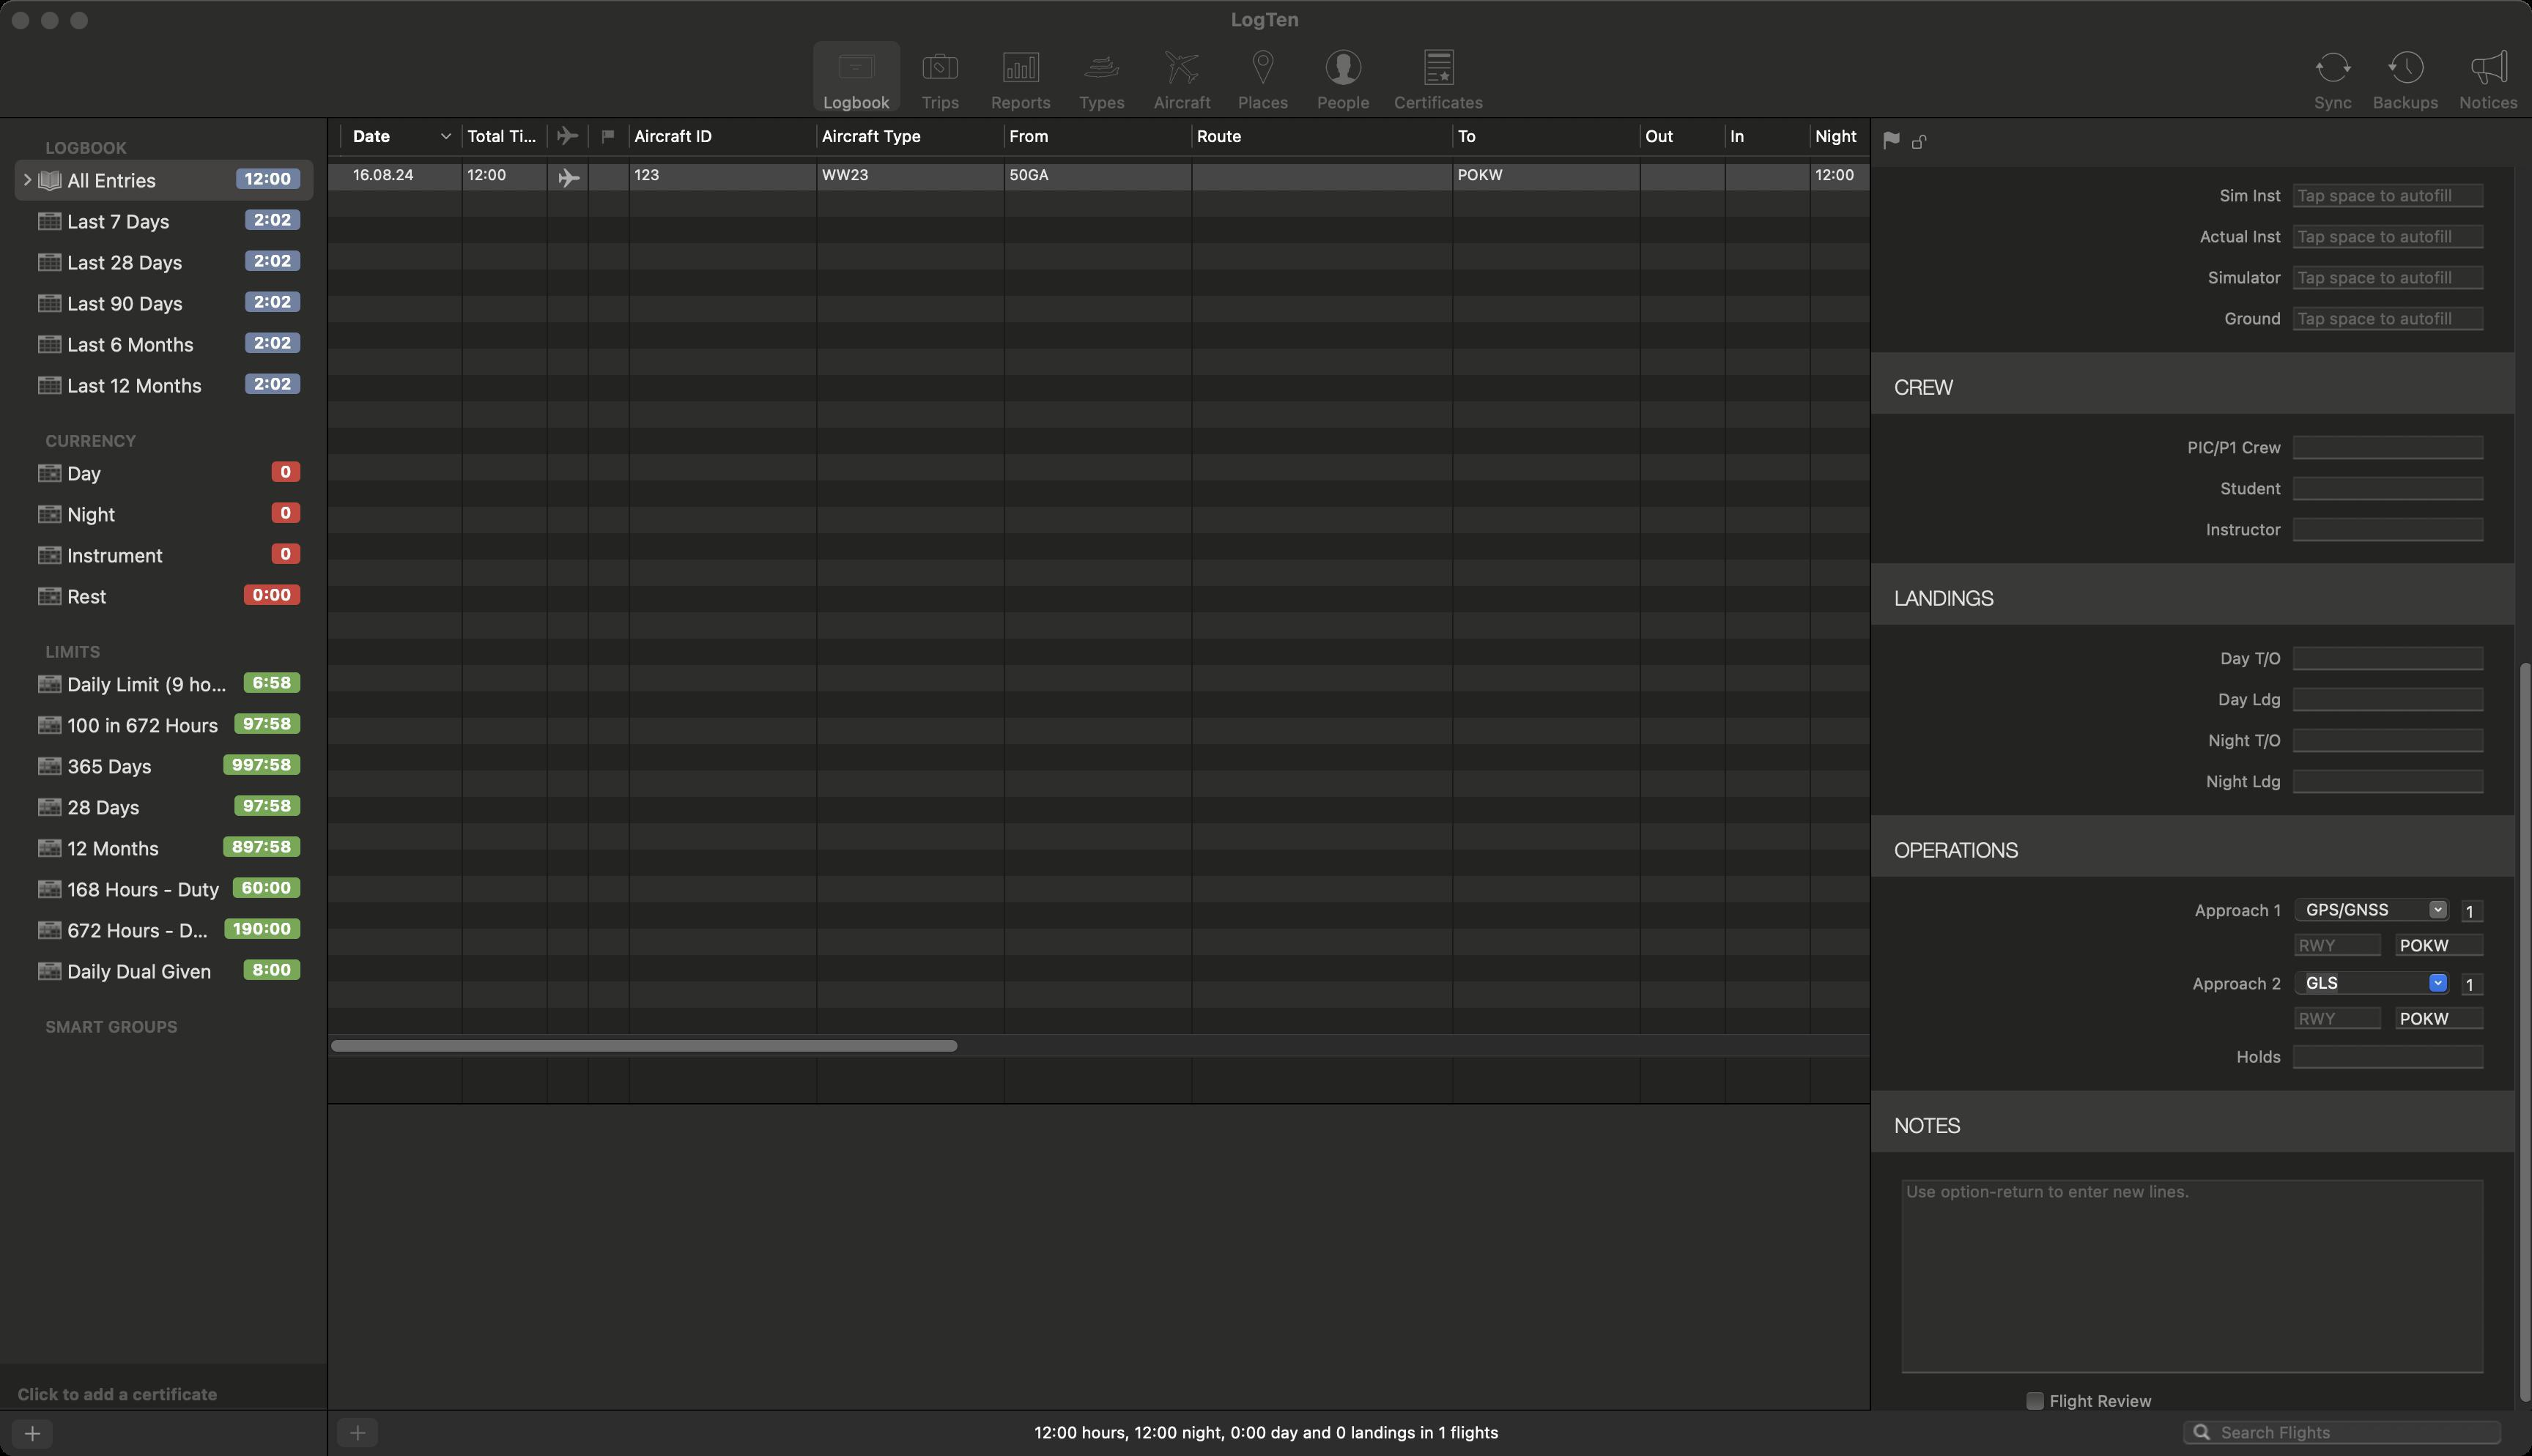
Accessibility tree:
{"name": "LogTen", "role": "AXWindow", "description": null, "role_description": "standard window", "value": null, "position": "0.00;38.00", "size": "1728;994", "children": [{"name": null, "role": "AXSplitGroup", "description": null, "role_description": "split group", "value": null, "position": "0.00;80.00", "size": "1728;914", "children": [{"name": null, "role": "AXGroup", "description": null, "role_description": "group", "value": null, "position": "-7.00;928.00", "size": "234;4", "children": []}, {"name": null, "role": "AXScrollArea", "description": null, "role_description": "scroll area", "value": null, "position": "0.00;80.00", "size": "224;850", "children": [{"name": null, "role": "AXOutline", "description": null, "role_description": "outline", "value": null, "position": "0.00;80.00", "size": "224;850", "children": [{"name": null, "role": "AXRow", "description": null, "role_description": "outline row", "value": null, "position": "0.00;90.00", "size": "224;19", "children": [{"name": null, "role": "AXStaticText", "description": null, "role_description": "text", "value": "LOGBOOK", "position": "29.00;90.00", "size": "179;19", "children": []}]}, {"name": null, "role": "AXRow", "description": null, "role_description": "outline row", "value": null, "position": "0.00;109.00", "size": "224;28", "children": [{"name": null, "role": "AXGroup", "description": null, "role_description": "group", "value": null, "position": "10.00;109.00", "size": "204;28", "children": [{"name": null, "role": "AXDisclosureTriangle", "description": null, "role_description": "disclosure triangle", "value": 0, "position": "12.00;109.00", "size": "13;28", "children": []}, {"name": null, "role": "AXStaticText", "description": null, "role_description": "text", "value": "All Entries", "position": "25.00;109.00", "size": "183;28", "children": []}]}]}, {"name": null, "role": "AXRow", "description": null, "role_description": "outline row", "value": null, "position": "0.00;137.00", "size": "224;28", "children": [{"name": null, "role": "AXStaticText", "description": null, "role_description": "text", "value": "Last 7 Days", "position": "25.00;137.00", "size": "183;28", "children": []}]}, {"name": null, "role": "AXRow", "description": null, "role_description": "outline row", "value": null, "position": "0.00;165.00", "size": "224;28", "children": [{"name": null, "role": "AXStaticText", "description": null, "role_description": "text", "value": "Last 28 Days", "position": "25.00;165.00", "size": "183;28", "children": []}]}, {"name": null, "role": "AXRow", "description": null, "role_description": "outline row", "value": null, "position": "0.00;193.00", "size": "224;28", "children": [{"name": null, "role": "AXStaticText", "description": null, "role_description": "text", "value": "Last 90 Days", "position": "25.00;193.00", "size": "183;28", "children": []}]}, {"name": null, "role": "AXRow", "description": null, "role_description": "outline row", "value": null, "position": "0.00;221.00", "size": "224;28", "children": [{"name": null, "role": "AXStaticText", "description": null, "role_description": "text", "value": "Last 6 Months", "position": "25.00;221.00", "size": "183;28", "children": []}]}, {"name": null, "role": "AXRow", "description": null, "role_description": "outline row", "value": null, "position": "0.00;249.00", "size": "224;28", "children": [{"name": null, "role": "AXStaticText", "description": null, "role_description": "text", "value": "Last 12 Months", "position": "25.00;249.00", "size": "183;28", "children": []}]}, {"name": null, "role": "AXRow", "description": null, "role_description": "outline row", "value": null, "position": "0.00;290.00", "size": "224;19", "children": [{"name": null, "role": "AXStaticText", "description": null, "role_description": "text", "value": "CURRENCY", "position": "29.00;290.00", "size": "179;19", "children": []}]}, {"name": null, "role": "AXRow", "description": null, "role_description": "outline row", "value": null, "position": "0.00;309.00", "size": "224;28", "children": [{"name": null, "role": "AXStaticText", "description": null, "role_description": "text", "value": "Day", "position": "25.00;309.00", "size": "183;28", "children": []}]}, {"name": null, "role": "AXRow", "description": null, "role_description": "outline row", "value": null, "position": "0.00;337.00", "size": "224;28", "children": [{"name": null, "role": "AXStaticText", "description": null, "role_description": "text", "value": "Night", "position": "25.00;337.00", "size": "183;28", "children": []}]}, {"name": null, "role": "AXRow", "description": null, "role_description": "outline row", "value": null, "position": "0.00;365.00", "size": "224;28", "children": [{"name": null, "role": "AXStaticText", "description": null, "role_description": "text", "value": "Instrument", "position": "25.00;365.00", "size": "183;28", "children": []}]}, {"name": null, "role": "AXRow", "description": null, "role_description": "outline row", "value": null, "position": "0.00;393.00", "size": "224;28", "children": [{"name": null, "role": "AXStaticText", "description": null, "role_description": "text", "value": "Rest", "position": "25.00;393.00", "size": "183;28", "children": []}]}, {"name": null, "role": "AXRow", "description": null, "role_description": "outline row", "value": null, "position": "0.00;434.00", "size": "224;19", "children": [{"name": null, "role": "AXStaticText", "description": null, "role_description": "text", "value": "LIMITS", "position": "29.00;434.00", "size": "179;19", "children": []}]}, {"name": null, "role": "AXRow", "description": null, "role_description": "outline row", "value": null, "position": "0.00;453.00", "size": "224;28", "children": [{"name": null, "role": "AXStaticText", "description": null, "role_description": "text", "value": "Daily Limit (9 hours)", "position": "25.00;453.00", "size": "183;28", "children": []}]}, {"name": null, "role": "AXRow", "description": null, "role_description": "outline row", "value": null, "position": "0.00;481.00", "size": "224;28", "children": [{"name": null, "role": "AXStaticText", "description": null, "role_description": "text", "value": "100 in 672 Hours", "position": "25.00;481.00", "size": "183;28", "children": []}]}, {"name": null, "role": "AXRow", "description": null, "role_description": "outline row", "value": null, "position": "0.00;509.00", "size": "224;28", "children": [{"name": null, "role": "AXStaticText", "description": null, "role_description": "text", "value": "365 Days", "position": "25.00;509.00", "size": "183;28", "children": []}]}, {"name": null, "role": "AXRow", "description": null, "role_description": "outline row", "value": null, "position": "0.00;537.00", "size": "224;28", "children": [{"name": null, "role": "AXStaticText", "description": null, "role_description": "text", "value": "28 Days", "position": "25.00;537.00", "size": "183;28", "children": []}]}, {"name": null, "role": "AXRow", "description": null, "role_description": "outline row", "value": null, "position": "0.00;565.00", "size": "224;28", "children": [{"name": null, "role": "AXStaticText", "description": null, "role_description": "text", "value": "12 Months", "position": "25.00;565.00", "size": "183;28", "children": []}]}, {"name": null, "role": "AXRow", "description": null, "role_description": "outline row", "value": null, "position": "0.00;593.00", "size": "224;28", "children": [{"name": null, "role": "AXStaticText", "description": null, "role_description": "text", "value": "168 Hours - Duty", "position": "25.00;593.00", "size": "183;28", "children": []}]}, {"name": null, "role": "AXRow", "description": null, "role_description": "outline row", "value": null, "position": "0.00;621.00", "size": "224;28", "children": [{"name": null, "role": "AXStaticText", "description": null, "role_description": "text", "value": "672 Hours - Duty", "position": "25.00;621.00", "size": "183;28", "children": []}]}, {"name": null, "role": "AXRow", "description": null, "role_description": "outline row", "value": null, "position": "0.00;649.00", "size": "224;28", "children": [{"name": null, "role": "AXStaticText", "description": null, "role_description": "text", "value": "Daily Dual Given", "position": "25.00;649.00", "size": "183;28", "children": []}]}, {"name": null, "role": "AXRow", "description": null, "role_description": "outline row", "value": null, "position": "0.00;690.00", "size": "224;19", "children": [{"name": null, "role": "AXStaticText", "description": null, "role_description": "text", "value": "SMART GROUPS", "position": "29.00;690.00", "size": "179;19", "children": []}]}, {"name": null, "role": "AXColumn", "description": null, "role_description": "column", "value": null, "position": "10.00;80.00", "size": "204;850", "children": []}]}]}, {"name": null, "role": "AXScrollArea", "description": null, "role_description": "scroll area", "value": null, "position": "-2.00;931.00", "size": "227;30", "children": [{"name": null, "role": "AXOutline", "description": null, "role_description": "outline", "value": null, "position": "-2.00;931.00", "size": "227;30", "children": [{"name": null, "role": "AXColumn", "description": null, "role_description": "column", "value": null, "position": "8.00;931.00", "size": "207;30", "children": []}]}]}, {"name": null, "role": "AXGroup", "description": null, "role_description": "group", "value": null, "position": "-3.00;928.00", "size": "227;66", "children": [{"name": null, "role": "AXStaticText", "description": null, "role_description": "text", "value": "", "position": "10.00;933.00", "size": "182;14", "children": []}, {"name": "", "role": "AXButton", "description": "follow link", "role_description": "button", "value": null, "position": "1.00;931.00", "size": "216;29", "children": []}, {"name": null, "role": "AXStaticText", "description": null, "role_description": "text", "value": "", "position": "10.00;945.00", "size": "182;14", "children": []}, {"name": "", "role": "AXMenuButton", "description": "add", "role_description": "menu button", "value": null, "position": "6.00;967.00", "size": "32;25", "children": []}]}, {"name": null, "role": "AXSplitter", "description": null, "role_description": "splitter", "value": 223.0, "position": "223.00;80.00", "size": "1;914", "children": []}, {"name": null, "role": "AXSplitGroup", "description": null, "role_description": "split group", "value": null, "position": "224.00;80.00", "size": "1503;883", "children": [{"name": null, "role": "AXSplitGroup", "description": null, "role_description": "split group", "value": null, "position": "224.00;80.00", "size": "1052;883", "children": [{"name": null, "role": "AXScrollArea", "description": null, "role_description": "scroll area", "value": null, "position": "223.00;722.00", "size": "1054;31", "children": [{"name": null, "role": "AXTable", "description": null, "role_description": "table", "value": null, "position": "223.00;722.00", "size": "2575;33", "children": [{"name": null, "role": "AXRow", "description": null, "role_description": "table row", "value": null, "position": "223.00;727.00", "size": "2575;18", "children": [{"name": null, "role": "AXTextField", "description": null, "role_description": "text field", "value": "", "position": "239.00;728.00", "size": "75;16", "children": []}, {"name": null, "role": "AXTextField", "description": null, "role_description": "text field", "value": "", "position": "317.00;728.00", "size": "55;16", "children": []}, {"name": null, "role": "AXTextField", "description": null, "role_description": "text field", "value": "", "position": "375.00;728.00", "size": "25;16", "children": []}, {"name": null, "role": "AXTextField", "description": null, "role_description": "text field", "value": "", "position": "403.00;728.00", "size": "25;16", "children": []}, {"name": null, "role": "AXTextField", "description": null, "role_description": "text field", "value": "", "position": "431.00;728.00", "size": "125;16", "children": []}, {"name": null, "role": "AXTextField", "description": null, "role_description": "text field", "value": "", "position": "559.00;728.00", "size": "125;16", "children": []}, {"name": null, "role": "AXTextField", "description": null, "role_description": "text field", "value": "", "position": "687.00;728.00", "size": "125;16", "children": []}, {"name": null, "role": "AXTextField", "description": null, "role_description": "text field", "value": "", "position": "815.00;728.00", "size": "175;16", "children": []}, {"name": null, "role": "AXTextField", "description": null, "role_description": "text field", "value": "", "position": "993.00;728.00", "size": "125;16", "children": []}, {"name": null, "role": "AXTextField", "description": null, "role_description": "text field", "value": "", "position": "1121.00;728.00", "size": "55;16", "children": []}, {"name": null, "role": "AXTextField", "description": null, "role_description": "text field", "value": "", "position": "1179.00;728.00", "size": "55;16", "children": []}, {"name": null, "role": "AXTextField", "description": null, "role_description": "text field", "value": "", "position": "1237.00;728.00", "size": "55;16", "children": []}, {"name": null, "role": "AXTextField", "description": null, "role_description": "text field", "value": "", "position": "1295.00;728.00", "size": "55;16", "children": []}, {"name": null, "role": "AXTextField", "description": null, "role_description": "text field", "value": "", "position": "1353.00;728.00", "size": "55;16", "children": []}, {"name": null, "role": "AXTextField", "description": null, "role_description": "text field", "value": "12:00", "position": "1411.00;728.00", "size": "55;16", "children": []}, {"name": null, "role": "AXTextField", "description": null, "role_description": "text field", "value": "", "position": "1469.00;728.00", "size": "55;16", "children": []}, {"name": null, "role": "AXTextField", "description": null, "role_description": "text field", "value": "", "position": "1527.00;728.00", "size": "55;16", "children": []}, {"name": null, "role": "AXTextField", "description": null, "role_description": "text field", "value": "", "position": "1585.00;728.00", "size": "55;16", "children": []}, {"name": null, "role": "AXTextField", "description": null, "role_description": "text field", "value": "", "position": "1643.00;728.00", "size": "55;16", "children": []}, {"name": null, "role": "AXTextField", "description": null, "role_description": "text field", "value": "", "position": "1701.00;728.00", "size": "55;16", "children": []}, {"name": null, "role": "AXTextField", "description": null, "role_description": "text field", "value": "", "position": "1759.00;728.00", "size": "55;16", "children": []}, {"name": null, "role": "AXTextField", "description": null, "role_description": "text field", "value": "", "position": "1817.00;728.00", "size": "55;16", "children": []}, {"name": null, "role": "AXTextField", "description": null, "role_description": "text field", "value": "", "position": "1875.00;728.00", "size": "55;16", "children": []}, {"name": null, "role": "AXTextField", "description": null, "role_description": "text field", "value": "", "position": "1933.00;728.00", "size": "55;16", "children": []}, {"name": null, "role": "AXTextField", "description": null, "role_description": "text field", "value": "", "position": "1991.00;728.00", "size": "55;16", "children": []}, {"name": null, "role": "AXTextField", "description": null, "role_description": "text field", "value": "1", "position": "2049.00;728.00", "size": "55;16", "children": []}, {"name": null, "role": "AXTextField", "description": null, "role_description": "text field", "value": "", "position": "2107.00;728.00", "size": "55;16", "children": []}, {"name": null, "role": "AXTextField", "description": null, "role_description": "text field", "value": "", "position": "2165.00;728.00", "size": "125;16", "children": []}, {"name": null, "role": "AXTextField", "description": null, "role_description": "text field", "value": "", "position": "2293.00;728.00", "size": "125;16", "children": []}, {"name": null, "role": "AXTextField", "description": null, "role_description": "text field", "value": "", "position": "2421.00;728.00", "size": "125;16", "children": []}, {"name": null, "role": "AXTextField", "description": null, "role_description": "text field", "value": "", "position": "2549.00;728.00", "size": "175;16", "children": []}, {"name": null, "role": "AXTextField", "description": null, "role_description": "text field", "value": "", "position": "2727.00;728.00", "size": "55;16", "children": []}]}, {"name": null, "role": "AXColumn", "description": null, "role_description": "column", "value": null, "position": "233.00;722.00", "size": "83;33", "children": []}, {"name": null, "role": "AXColumn", "description": null, "role_description": "column", "value": null, "position": "316.00;722.00", "size": "58;33", "children": []}, {"name": null, "role": "AXColumn", "description": null, "role_description": "column", "value": null, "position": "374.00;722.00", "size": "28;33", "children": []}, {"name": null, "role": "AXColumn", "description": null, "role_description": "column", "value": null, "position": "402.00;722.00", "size": "28;33", "children": []}, {"name": null, "role": "AXColumn", "description": null, "role_description": "column", "value": null, "position": "430.00;722.00", "size": "128;33", "children": []}, {"name": null, "role": "AXColumn", "description": null, "role_description": "column", "value": null, "position": "558.00;722.00", "size": "128;33", "children": []}, {"name": null, "role": "AXColumn", "description": null, "role_description": "column", "value": null, "position": "686.00;722.00", "size": "128;33", "children": []}, {"name": null, "role": "AXColumn", "description": null, "role_description": "column", "value": null, "position": "814.00;722.00", "size": "178;33", "children": []}, {"name": null, "role": "AXColumn", "description": null, "role_description": "column", "value": null, "position": "992.00;722.00", "size": "128;33", "children": []}, {"name": null, "role": "AXColumn", "description": null, "role_description": "column", "value": null, "position": "1120.00;722.00", "size": "58;33", "children": []}, {"name": null, "role": "AXColumn", "description": null, "role_description": "column", "value": null, "position": "1178.00;722.00", "size": "58;33", "children": []}, {"name": null, "role": "AXColumn", "description": null, "role_description": "column", "value": null, "position": "1236.00;722.00", "size": "58;33", "children": []}, {"name": null, "role": "AXColumn", "description": null, "role_description": "column", "value": null, "position": "1294.00;722.00", "size": "58;33", "children": []}, {"name": null, "role": "AXColumn", "description": null, "role_description": "column", "value": null, "position": "1352.00;722.00", "size": "58;33", "children": []}, {"name": null, "role": "AXColumn", "description": null, "role_description": "column", "value": null, "position": "1410.00;722.00", "size": "58;33", "children": []}, {"name": null, "role": "AXColumn", "description": null, "role_description": "column", "value": null, "position": "1468.00;722.00", "size": "58;33", "children": []}, {"name": null, "role": "AXColumn", "description": null, "role_description": "column", "value": null, "position": "1526.00;722.00", "size": "58;33", "children": []}, {"name": null, "role": "AXColumn", "description": null, "role_description": "column", "value": null, "position": "1584.00;722.00", "size": "58;33", "children": []}, {"name": null, "role": "AXColumn", "description": null, "role_description": "column", "value": null, "position": "1642.00;722.00", "size": "58;33", "children": []}, {"name": null, "role": "AXColumn", "description": null, "role_description": "column", "value": null, "position": "1700.00;722.00", "size": "58;33", "children": []}, {"name": null, "role": "AXColumn", "description": null, "role_description": "column", "value": null, "position": "1758.00;722.00", "size": "58;33", "children": []}, {"name": null, "role": "AXColumn", "description": null, "role_description": "column", "value": null, "position": "1816.00;722.00", "size": "58;33", "children": []}, {"name": null, "role": "AXColumn", "description": null, "role_description": "column", "value": null, "position": "1874.00;722.00", "size": "58;33", "children": []}, {"name": null, "role": "AXColumn", "description": null, "role_description": "column", "value": null, "position": "1932.00;722.00", "size": "58;33", "children": []}, {"name": null, "role": "AXColumn", "description": null, "role_description": "column", "value": null, "position": "1990.00;722.00", "size": "58;33", "children": []}, {"name": null, "role": "AXColumn", "description": null, "role_description": "column", "value": null, "position": "2048.00;722.00", "size": "58;33", "children": []}, {"name": null, "role": "AXColumn", "description": null, "role_description": "column", "value": null, "position": "2106.00;722.00", "size": "58;33", "children": []}, {"name": null, "role": "AXColumn", "description": null, "role_description": "column", "value": null, "position": "2164.00;722.00", "size": "128;33", "children": []}, {"name": null, "role": "AXColumn", "description": null, "role_description": "column", "value": null, "position": "2292.00;722.00", "size": "128;33", "children": []}, {"name": null, "role": "AXColumn", "description": null, "role_description": "column", "value": null, "position": "2420.00;722.00", "size": "128;33", "children": []}, {"name": null, "role": "AXColumn", "description": null, "role_description": "column", "value": null, "position": "2548.00;722.00", "size": "178;33", "children": []}, {"name": null, "role": "AXColumn", "description": null, "role_description": "column", "value": null, "position": "2726.00;722.00", "size": "62;33", "children": []}]}]}, {"name": null, "role": "AXScrollArea", "description": null, "role_description": "scroll area", "value": null, "position": "223.00;79.00", "size": "1054;642", "children": [{"name": null, "role": "AXTable", "description": null, "role_description": "table", "value": null, "position": "223.00;107.00", "size": "2575;599", "children": [{"name": null, "role": "AXRow", "description": null, "role_description": "table row", "value": null, "position": "223.00;112.00", "size": "2575;18", "children": [{"name": null, "role": "AXTextField", "description": null, "role_description": "text field", "value": "16.08.24", "position": "239.00;113.00", "size": "75;16", "children": []}, {"name": null, "role": "AXTextField", "description": null, "role_description": "text field", "value": "12:00", "position": "317.00;113.00", "size": "55;16", "children": []}, {"name": null, "role": "AXImage", "description": "airplane mode", "role_description": "image", "value": null, "position": "375.00;113.00", "size": "25;16", "children": []}, {"name": null, "role": "AXImage", "description": "", "role_description": "image", "value": null, "position": "403.00;113.00", "size": "25;16", "children": []}, {"name": null, "role": "AXTextField", "description": null, "role_description": "text field", "value": "123", "position": "431.00;113.00", "size": "125;16", "children": []}, {"name": null, "role": "AXTextField", "description": null, "role_description": "text field", "value": "WW23", "position": "559.00;113.00", "size": "125;16", "children": []}, {"name": null, "role": "AXTextField", "description": null, "role_description": "text field", "value": "50GA", "position": "687.00;113.00", "size": "125;16", "children": []}, {"name": null, "role": "AXStaticText", "description": null, "role_description": "text", "value": null, "position": "815.00;113.00", "size": "175;16", "children": []}, {"name": null, "role": "AXTextField", "description": null, "role_description": "text field", "value": "POKW", "position": "993.00;113.00", "size": "125;16", "children": []}, {"name": null, "role": "AXTextField", "description": null, "role_description": "text field", "value": "", "position": "1121.00;113.00", "size": "55;16", "children": []}, {"name": null, "role": "AXTextField", "description": null, "role_description": "text field", "value": "", "position": "1179.00;113.00", "size": "55;16", "children": []}, {"name": null, "role": "AXTextField", "description": null, "role_description": "text field", "value": "12:00", "position": "1237.00;113.00", "size": "55;16", "children": []}, {"name": null, "role": "AXTextField", "description": null, "role_description": "text field", "value": "12:00", "position": "1295.00;113.00", "size": "55;16", "children": []}, {"name": null, "role": "AXTextField", "description": null, "role_description": "text field", "value": "12:00", "position": "1353.00;113.00", "size": "55;16", "children": []}, {"name": null, "role": "AXTextField", "description": null, "role_description": "text field", "value": "12:00", "position": "1411.00;113.00", "size": "55;16", "children": []}, {"name": null, "role": "AXTextField", "description": null, "role_description": "text field", "value": "", "position": "1469.00;113.00", "size": "55;16", "children": []}, {"name": null, "role": "AXTextField", "description": null, "role_description": "text field", "value": "", "position": "1527.00;113.00", "size": "55;16", "children": []}, {"name": null, "role": "AXTextField", "description": null, "role_description": "text field", "value": "12:00", "position": "1585.00;113.00", "size": "55;16", "children": []}, {"name": null, "role": "AXTextField", "description": null, "role_description": "text field", "value": "", "position": "1643.00;113.00", "size": "55;16", "children": []}, {"name": null, "role": "AXTextField", "description": null, "role_description": "text field", "value": "", "position": "1701.00;113.00", "size": "55;16", "children": []}, {"name": null, "role": "AXTextField", "description": null, "role_description": "text field", "value": "", "position": "1759.00;113.00", "size": "55;16", "children": []}, {"name": null, "role": "AXTextField", "description": null, "role_description": "text field", "value": "", "position": "1817.00;113.00", "size": "55;16", "children": []}, {"name": null, "role": "AXTextField", "description": null, "role_description": "text field", "value": "", "position": "1875.00;113.00", "size": "55;16", "children": []}, {"name": null, "role": "AXTextField", "description": null, "role_description": "text field", "value": "", "position": "1933.00;113.00", "size": "55;16", "children": []}, {"name": null, "role": "AXTextField", "description": null, "role_description": "text field", "value": "", "position": "1991.00;113.00", "size": "55;16", "children": []}, {"name": null, "role": "AXTextField", "description": null, "role_description": "text field", "value": "1;GPS/GNSS;POKW", "position": "2049.00;113.00", "size": "55;16", "children": []}, {"name": null, "role": "AXTextField", "description": null, "role_description": "text field", "value": "1;GLS;POKW", "position": "2107.00;113.00", "size": "55;16", "children": []}, {"name": null, "role": "AXTextField", "description": null, "role_description": "text field", "value": "", "position": "2165.00;113.00", "size": "125;16", "children": []}, {"name": null, "role": "AXTextField", "description": null, "role_description": "text field", "value": "", "position": "2293.00;113.00", "size": "125;16", "children": []}, {"name": null, "role": "AXTextField", "description": null, "role_description": "text field", "value": "", "position": "2421.00;113.00", "size": "125;16", "children": []}, {"name": null, "role": "AXTextField", "description": null, "role_description": "text field", "value": "", "position": "2549.00;113.00", "size": "175;16", "children": []}, {"name": "", "role": "AXCheckBox", "description": null, "role_description": "checkbox", "value": 0, "position": "2727.00;113.00", "size": "55;16", "children": []}]}, {"name": null, "role": "AXColumn", "description": null, "role_description": "column", "value": null, "position": "233.00;107.00", "size": "83;599", "children": []}, {"name": null, "role": "AXColumn", "description": null, "role_description": "column", "value": null, "position": "316.00;107.00", "size": "58;599", "children": []}, {"name": null, "role": "AXColumn", "description": null, "role_description": "column", "value": null, "position": "374.00;107.00", "size": "28;599", "children": []}, {"name": null, "role": "AXColumn", "description": null, "role_description": "column", "value": null, "position": "402.00;107.00", "size": "28;599", "children": []}, {"name": null, "role": "AXColumn", "description": null, "role_description": "column", "value": null, "position": "430.00;107.00", "size": "128;599", "children": []}, {"name": null, "role": "AXColumn", "description": null, "role_description": "column", "value": null, "position": "558.00;107.00", "size": "128;599", "children": []}, {"name": null, "role": "AXColumn", "description": null, "role_description": "column", "value": null, "position": "686.00;107.00", "size": "128;599", "children": []}, {"name": null, "role": "AXColumn", "description": null, "role_description": "column", "value": null, "position": "814.00;107.00", "size": "178;599", "children": []}, {"name": null, "role": "AXColumn", "description": null, "role_description": "column", "value": null, "position": "992.00;107.00", "size": "128;599", "children": []}, {"name": null, "role": "AXColumn", "description": null, "role_description": "column", "value": null, "position": "1120.00;107.00", "size": "58;599", "children": []}, {"name": null, "role": "AXColumn", "description": null, "role_description": "column", "value": null, "position": "1178.00;107.00", "size": "58;599", "children": []}, {"name": null, "role": "AXColumn", "description": null, "role_description": "column", "value": null, "position": "1236.00;107.00", "size": "58;599", "children": []}, {"name": null, "role": "AXColumn", "description": null, "role_description": "column", "value": null, "position": "1294.00;107.00", "size": "58;599", "children": []}, {"name": null, "role": "AXColumn", "description": null, "role_description": "column", "value": null, "position": "1352.00;107.00", "size": "58;599", "children": []}, {"name": null, "role": "AXColumn", "description": null, "role_description": "column", "value": null, "position": "1410.00;107.00", "size": "58;599", "children": []}, {"name": null, "role": "AXColumn", "description": null, "role_description": "column", "value": null, "position": "1468.00;107.00", "size": "58;599", "children": []}, {"name": null, "role": "AXColumn", "description": null, "role_description": "column", "value": null, "position": "1526.00;107.00", "size": "58;599", "children": []}, {"name": null, "role": "AXColumn", "description": null, "role_description": "column", "value": null, "position": "1584.00;107.00", "size": "58;599", "children": []}, {"name": null, "role": "AXColumn", "description": null, "role_description": "column", "value": null, "position": "1642.00;107.00", "size": "58;599", "children": []}, {"name": null, "role": "AXColumn", "description": null, "role_description": "column", "value": null, "position": "1700.00;107.00", "size": "58;599", "children": []}, {"name": null, "role": "AXColumn", "description": null, "role_description": "column", "value": null, "position": "1758.00;107.00", "size": "58;599", "children": []}, {"name": null, "role": "AXColumn", "description": null, "role_description": "column", "value": null, "position": "1816.00;107.00", "size": "58;599", "children": []}, {"name": null, "role": "AXColumn", "description": null, "role_description": "column", "value": null, "position": "1874.00;107.00", "size": "58;599", "children": []}, {"name": null, "role": "AXColumn", "description": null, "role_description": "column", "value": null, "position": "1932.00;107.00", "size": "58;599", "children": []}, {"name": null, "role": "AXColumn", "description": null, "role_description": "column", "value": null, "position": "1990.00;107.00", "size": "58;599", "children": []}, {"name": null, "role": "AXColumn", "description": null, "role_description": "column", "value": null, "position": "2048.00;107.00", "size": "58;599", "children": []}, {"name": null, "role": "AXColumn", "description": null, "role_description": "column", "value": null, "position": "2106.00;107.00", "size": "58;599", "children": []}, {"name": null, "role": "AXColumn", "description": null, "role_description": "column", "value": null, "position": "2164.00;107.00", "size": "128;599", "children": []}, {"name": null, "role": "AXColumn", "description": null, "role_description": "column", "value": null, "position": "2292.00;107.00", "size": "128;599", "children": []}, {"name": null, "role": "AXColumn", "description": null, "role_description": "column", "value": null, "position": "2420.00;107.00", "size": "128;599", "children": []}, {"name": null, "role": "AXColumn", "description": null, "role_description": "column", "value": null, "position": "2548.00;107.00", "size": "178;599", "children": []}, {"name": null, "role": "AXColumn", "description": null, "role_description": "column", "value": null, "position": "2726.00;107.00", "size": "62;599", "children": []}, {"name": null, "role": "AXGroup", "description": null, "role_description": "group", "value": null, "position": "223.00;79.00", "size": "2575;28", "children": [{"name": "Date", "role": "AXButton", "description": null, "role_description": "sort button", "value": null, "position": "233.00;79.00", "size": "83;28", "children": []}, {"name": "Total_Time", "role": "AXButton", "description": null, "role_description": "sort button", "value": null, "position": "316.00;79.00", "size": "58;28", "children": []}, {"name": "", "role": "AXButton", "description": null, "role_description": "sort button", "value": null, "position": "374.00;79.00", "size": "28;28", "children": []}, {"name": "", "role": "AXButton", "description": null, "role_description": "sort button", "value": null, "position": "402.00;79.00", "size": "28;28", "children": []}, {"name": "Aircraft_ID", "role": "AXButton", "description": null, "role_description": "sort button", "value": null, "position": "430.00;79.00", "size": "128;28", "children": []}, {"name": "Aircraft_Type", "role": "AXButton", "description": null, "role_description": "sort button", "value": null, "position": "558.00;79.00", "size": "128;28", "children": []}, {"name": "From", "role": "AXButton", "description": null, "role_description": "sort button", "value": null, "position": "686.00;79.00", "size": "128;28", "children": []}, {"name": "Route", "role": "AXButton", "description": null, "role_description": "sort button", "value": null, "position": "814.00;79.00", "size": "178;28", "children": []}, {"name": "To", "role": "AXButton", "description": null, "role_description": "sort button", "value": null, "position": "992.00;79.00", "size": "128;28", "children": []}, {"name": "Out", "role": "AXButton", "description": null, "role_description": "sort button", "value": null, "position": "1120.00;79.00", "size": "58;28", "children": []}, {"name": "In", "role": "AXButton", "description": null, "role_description": "sort button", "value": null, "position": "1178.00;79.00", "size": "58;28", "children": []}, {"name": "Night", "role": "AXButton", "description": null, "role_description": "sort button", "value": null, "position": "1236.00;79.00", "size": "58;28", "children": []}, {"name": "PIC", "role": "AXButton", "description": null, "role_description": "sort button", "value": null, "position": "1294.00;79.00", "size": "58;28", "children": []}, {"name": "Dual_Rcvd", "role": "AXButton", "description": null, "role_description": "sort button", "value": null, "position": "1352.00;79.00", "size": "58;28", "children": []}, {"name": "XC", "role": "AXButton", "description": null, "role_description": "sort button", "value": null, "position": "1410.00;79.00", "size": "58;28", "children": []}, {"name": "Actual_Inst", "role": "AXButton", "description": null, "role_description": "sort button", "value": null, "position": "1468.00;79.00", "size": "58;28", "children": []}, {"name": "Sim_Inst", "role": "AXButton", "description": null, "role_description": "sort button", "value": null, "position": "1526.00;79.00", "size": "58;28", "children": []}, {"name": "Solo", "role": "AXButton", "description": null, "role_description": "sort button", "value": null, "position": "1584.00;79.00", "size": "58;28", "children": []}, {"name": "Simulator", "role": "AXButton", "description": null, "role_description": "sort button", "value": null, "position": "1642.00;79.00", "size": "58;28", "children": []}, {"name": "Ground", "role": "AXButton", "description": null, "role_description": "sort button", "value": null, "position": "1700.00;79.00", "size": "58;28", "children": []}, {"name": "Day_Ldg", "role": "AXButton", "description": null, "role_description": "sort button", "value": null, "position": "1758.00;79.00", "size": "58;28", "children": []}, {"name": "Day_T/O", "role": "AXButton", "description": null, "role_description": "sort button", "value": null, "position": "1816.00;79.00", "size": "58;28", "children": []}, {"name": "Night_Ldg", "role": "AXButton", "description": null, "role_description": "sort button", "value": null, "position": "1874.00;79.00", "size": "58;28", "children": []}, {"name": "Night_T/O", "role": "AXButton", "description": null, "role_description": "sort button", "value": null, "position": "1932.00;79.00", "size": "58;28", "children": []}, {"name": "Holds", "role": "AXButton", "description": null, "role_description": "sort button", "value": null, "position": "1990.00;79.00", "size": "58;28", "children": []}, {"name": "Approach_1", "role": "AXButton", "description": null, "role_description": "sort button", "value": null, "position": "2048.00;79.00", "size": "58;28", "children": []}, {"name": "Approach_2", "role": "AXButton", "description": null, "role_description": "sort button", "value": null, "position": "2106.00;79.00", "size": "58;28", "children": []}, {"name": "PIC/P1_Crew", "role": "AXButton", "description": null, "role_description": "sort button", "value": null, "position": "2164.00;79.00", "size": "128;28", "children": []}, {"name": "Instructor", "role": "AXButton", "description": null, "role_description": "sort button", "value": null, "position": "2292.00;79.00", "size": "128;28", "children": []}, {"name": "Student", "role": "AXButton", "description": null, "role_description": "sort button", "value": null, "position": "2420.00;79.00", "size": "128;28", "children": []}, {"name": "Remarks", "role": "AXButton", "description": null, "role_description": "sort button", "value": null, "position": "2548.00;79.00", "size": "178;28", "children": []}, {"name": "Flight_Review", "role": "AXButton", "description": null, "role_description": "sort button", "value": null, "position": "2726.00;79.00", "size": "62;28", "children": []}]}]}, {"name": null, "role": "AXScrollBar", "description": null, "role_description": "scroll bar", "value": 0.0, "position": "223.00;706.00", "size": "1054;15", "children": [{"name": null, "role": "AXValueIndicator", "description": null, "role_description": "value indicator", "value": 0.0, "position": "225.00;706.00", "size": "430;15", "children": []}, {"name": null, "role": "AXButton", "description": null, "role_description": "increment arrow button", "value": null, "position": "223.00;706.00", "size": "0;0", "children": []}, {"name": null, "role": "AXButton", "description": null, "role_description": "decrement arrow button", "value": null, "position": "223.00;706.00", "size": "0;0", "children": []}, {"name": null, "role": "AXButton", "description": null, "role_description": "increment page button", "value": null, "position": "655.00;706.00", "size": "622;15", "children": []}, {"name": null, "role": "AXButton", "description": null, "role_description": "decrement page button", "value": null, "position": "223.00;706.00", "size": "2;15", "children": []}]}]}, {"name": null, "role": "AXSplitter", "description": null, "role_description": "splitter", "value": 673.0, "position": "224.00;753.00", "size": "1052;1", "children": []}]}, {"name": null, "role": "AXSplitter", "description": null, "role_description": "splitter", "value": 1052.0, "position": "1276.00;80.00", "size": "1;883", "children": []}, {"name": null, "role": "AXList", "description": null, "role_description": "list", "value": null, "position": "1277.00;114.00", "size": "454;849", "children": [{"name": null, "role": "AXRow", "description": null, "role_description": "row", "value": null, "position": "1277.00;-448.50", "size": "439;0", "children": [{"name": null, "role": "AXGroup", "description": null, "role_description": "group", "value": null, "position": "1277.00;-439.50", "size": "439;42", "children": [{"name": null, "role": "AXStaticText", "description": null, "role_description": "text", "value": "CAUTION", "position": "1291.00;-424.50", "size": "414;22", "children": []}]}]}, {"name": null, "role": "AXRow", "description": null, "role_description": "row", "value": null, "position": "1277.00;-448.50", "size": "439;0", "children": [{"name": null, "role": "AXTextArea", "description": null, "role_description": "text entry area", "value": "", "position": "1277.00;-448.50", "size": "238;0", "children": []}]}, {"name": null, "role": "AXRow", "description": null, "role_description": "row", "value": null, "position": "1277.00;-448.50", "size": "439;60", "children": [{"name": null, "role": "AXGroup", "description": null, "role_description": "group", "value": null, "position": "1277.00;-439.50", "size": "439;42", "children": [{"name": null, "role": "AXStaticText", "description": null, "role_description": "text", "value": "FLIGHT", "position": "1291.00;-424.50", "size": "414;22", "children": []}]}]}, {"name": null, "role": "AXRow", "description": null, "role_description": "row", "value": null, "position": "1277.00;-388.50", "size": "439;28", "children": [{"name": null, "role": "AXPopUpButton", "description": null, "role_description": "pop up button", "value": "Flight", "position": "1385.00;-385.50", "size": "311;22", "children": []}]}, {"name": null, "role": "AXRow", "description": null, "role_description": "row", "value": null, "position": "1277.00;-360.50", "size": "439;28", "children": [{"name": null, "role": "AXStaticText", "description": null, "role_description": "text", "value": "Date", "position": "1294.00;-353.50", "size": "265;14", "children": []}, {"name": null, "role": "AXTextField", "description": null, "role_description": "text field", "value": "16.08.24", "position": "1564.00;-356.50", "size": "132;19", "children": []}, {"name": "", "role": "AXButton", "description": null, "role_description": "button", "value": null, "position": "1676.00;-354.50", "size": "18;16", "children": []}, {"name": null, "role": "AXStaticText", "description": null, "role_description": "text", "value": "UTC", "position": "1628.00;-353.50", "size": "49;17", "children": []}]}, {"name": null, "role": "AXRow", "description": null, "role_description": "row", "value": null, "position": "1277.00;-332.50", "size": "439;28", "children": [{"name": null, "role": "AXStaticText", "description": null, "role_description": "text", "value": "Aircraft ID", "position": "1294.00;-325.50", "size": "265;14", "children": []}, {"name": null, "role": "AXTextField", "description": null, "role_description": "text field", "value": "123", "position": "1564.00;-328.50", "size": "132;19", "children": []}]}, {"name": null, "role": "AXRow", "description": null, "role_description": "row", "value": null, "position": "1277.00;-304.50", "size": "439;28", "children": [{"name": null, "role": "AXStaticText", "description": null, "role_description": "text", "value": "Aircraft Type", "position": "1294.00;-297.50", "size": "265;14", "children": []}, {"name": null, "role": "AXTextField", "description": null, "role_description": "text field", "value": "WW23", "position": "1564.00;-300.50", "size": "132;19", "children": []}]}, {"name": null, "role": "AXRow", "description": null, "role_description": "row", "value": null, "position": "1277.00;-276.50", "size": "439;28", "children": [{"name": null, "role": "AXStaticText", "description": null, "role_description": "text", "value": "From", "position": "1294.00;-269.50", "size": "265;14", "children": []}, {"name": null, "role": "AXTextField", "description": null, "role_description": "text field", "value": "50GA", "position": "1564.00;-272.50", "size": "132;19", "children": []}]}, {"name": null, "role": "AXRow", "description": null, "role_description": "row", "value": null, "position": "1277.00;-248.50", "size": "439;40", "children": [{"name": null, "role": "AXTextField", "description": null, "role_description": "text field", "value": null, "position": "1297.00;-245.50", "size": "407;33", "children": []}]}, {"name": null, "role": "AXRow", "description": null, "role_description": "row", "value": null, "position": "1277.00;-208.50", "size": "439;28", "children": [{"name": null, "role": "AXStaticText", "description": null, "role_description": "text", "value": "To", "position": "1294.00;-201.50", "size": "265;14", "children": []}, {"name": null, "role": "AXTextField", "description": null, "role_description": "text field", "value": "POKW", "position": "1564.00;-204.50", "size": "132;19", "children": []}]}, {"name": null, "role": "AXRow", "description": null, "role_description": "row", "value": null, "position": "1277.00;-180.50", "size": "439;36", "children": [{"name": null, "role": "AXStaticText", "description": null, "role_description": "text", "value": "Out", "position": "1294.00;-172.50", "size": "265;14", "children": []}, {"name": null, "role": "AXTextField", "description": null, "role_description": "text field", "value": "", "position": "1636.00;-175.50", "size": "60;19", "children": []}, {"name": null, "role": "AXStaticText", "description": null, "role_description": "text", "value": "UTC", "position": "1562.00;-155.50", "size": "66;11", "children": []}, {"name": null, "role": "AXStaticText", "description": null, "role_description": "text", "value": "EDT", "position": "1634.00;-155.50", "size": "66;11", "children": []}, {"name": null, "role": "AXTextField", "description": null, "role_description": "text field", "value": "", "position": "1564.00;-175.50", "size": "60;19", "children": []}]}, {"name": null, "role": "AXRow", "description": null, "role_description": "row", "value": null, "position": "1277.00;-144.50", "size": "439;36", "children": [{"name": null, "role": "AXStaticText", "description": null, "role_description": "text", "value": "In", "position": "1294.00;-136.50", "size": "265;14", "children": []}, {"name": null, "role": "AXTextField", "description": null, "role_description": "text field", "value": "", "position": "1636.00;-139.50", "size": "60;19", "children": []}, {"name": null, "role": "AXStaticText", "description": null, "role_description": "text", "value": "UTC", "position": "1562.00;-119.50", "size": "66;11", "children": []}, {"name": null, "role": "AXStaticText", "description": null, "role_description": "text", "value": "AKDT", "position": "1634.00;-119.50", "size": "66;11", "children": []}, {"name": null, "role": "AXTextField", "description": null, "role_description": "text field", "value": "", "position": "1564.00;-139.50", "size": "60;19", "children": []}]}, {"name": null, "role": "AXRow", "description": null, "role_description": "row", "value": null, "position": "1277.00;-108.50", "size": "439;60", "children": [{"name": null, "role": "AXGroup", "description": null, "role_description": "group", "value": null, "position": "1277.00;-99.50", "size": "439;42", "children": [{"name": null, "role": "AXStaticText", "description": null, "role_description": "text", "value": "TIME", "position": "1291.00;-84.50", "size": "414;22", "children": []}]}]}, {"name": null, "role": "AXRow", "description": null, "role_description": "row", "value": null, "position": "1277.00;-48.50", "size": "439;28", "children": [{"name": null, "role": "AXStaticText", "description": null, "role_description": "text", "value": "Total Time", "position": "1294.00;-41.50", "size": "265;14", "children": []}, {"name": null, "role": "AXTextField", "description": null, "role_description": "text field", "value": "12:00", "position": "1564.00;-44.50", "size": "132;19", "children": []}]}, {"name": null, "role": "AXRow", "description": null, "role_description": "row", "value": null, "position": "1277.00;-20.50", "size": "439;28", "children": [{"name": null, "role": "AXStaticText", "description": null, "role_description": "text", "value": "Night", "position": "1294.00;-13.50", "size": "265;14", "children": []}, {"name": null, "role": "AXTextField", "description": null, "role_description": "text field", "value": "12:00", "position": "1564.00;-16.50", "size": "132;19", "children": []}]}, {"name": null, "role": "AXRow", "description": null, "role_description": "row", "value": null, "position": "1277.00;7.50", "size": "439;28", "children": [{"name": null, "role": "AXStaticText", "description": null, "role_description": "text", "value": "PIC", "position": "1294.00;14.50", "size": "265;14", "children": []}, {"name": null, "role": "AXTextField", "description": null, "role_description": "text field", "value": "12:00", "position": "1564.00;11.50", "size": "132;19", "children": []}]}, {"name": null, "role": "AXRow", "description": null, "role_description": "row", "value": null, "position": "1277.00;35.50", "size": "439;28", "children": [{"name": null, "role": "AXStaticText", "description": null, "role_description": "text", "value": "Dual Rcvd", "position": "1294.00;42.50", "size": "265;14", "children": []}, {"name": null, "role": "AXTextField", "description": null, "role_description": "text field", "value": "12:00", "position": "1564.00;39.50", "size": "132;19", "children": []}]}, {"name": null, "role": "AXRow", "description": null, "role_description": "row", "value": null, "position": "1277.00;63.50", "size": "439;28", "children": [{"name": null, "role": "AXStaticText", "description": null, "role_description": "text", "value": "Solo", "position": "1294.00;70.50", "size": "265;14", "children": []}, {"name": null, "role": "AXTextField", "description": null, "role_description": "text field", "value": "12:00", "position": "1564.00;67.50", "size": "132;19", "children": []}]}, {"name": null, "role": "AXRow", "description": null, "role_description": "row", "value": null, "position": "1277.00;91.50", "size": "439;28", "children": [{"name": null, "role": "AXStaticText", "description": null, "role_description": "text", "value": "XC", "position": "1294.00;98.50", "size": "265;14", "children": []}, {"name": null, "role": "AXTextField", "description": null, "role_description": "text field", "value": "12:00", "position": "1564.00;95.50", "size": "132;19", "children": []}]}, {"name": null, "role": "AXRow", "description": null, "role_description": "row", "value": null, "position": "1277.00;119.50", "size": "439;28", "children": [{"name": null, "role": "AXStaticText", "description": null, "role_description": "text", "value": "Sim Inst", "position": "1294.00;126.50", "size": "265;14", "children": []}, {"name": null, "role": "AXTextField", "description": null, "role_description": "text field", "value": "", "position": "1564.00;123.50", "size": "132;19", "children": []}]}, {"name": null, "role": "AXRow", "description": null, "role_description": "row", "value": null, "position": "1277.00;147.50", "size": "439;28", "children": [{"name": null, "role": "AXStaticText", "description": null, "role_description": "text", "value": "Actual Inst", "position": "1294.00;154.50", "size": "265;14", "children": []}, {"name": null, "role": "AXTextField", "description": null, "role_description": "text field", "value": "", "position": "1564.00;151.50", "size": "132;19", "children": []}]}, {"name": null, "role": "AXRow", "description": null, "role_description": "row", "value": null, "position": "1277.00;175.50", "size": "439;28", "children": [{"name": null, "role": "AXStaticText", "description": null, "role_description": "text", "value": "Simulator", "position": "1294.00;182.50", "size": "265;14", "children": []}, {"name": null, "role": "AXTextField", "description": null, "role_description": "text field", "value": "", "position": "1564.00;179.50", "size": "132;19", "children": []}]}, {"name": null, "role": "AXRow", "description": null, "role_description": "row", "value": null, "position": "1277.00;203.50", "size": "439;28", "children": [{"name": null, "role": "AXStaticText", "description": null, "role_description": "text", "value": "Ground", "position": "1294.00;210.50", "size": "265;14", "children": []}, {"name": null, "role": "AXTextField", "description": null, "role_description": "text field", "value": "", "position": "1564.00;207.50", "size": "132;19", "children": []}]}, {"name": null, "role": "AXRow", "description": null, "role_description": "row", "value": null, "position": "1277.00;231.50", "size": "439;60", "children": [{"name": null, "role": "AXGroup", "description": null, "role_description": "group", "value": null, "position": "1277.00;240.50", "size": "439;42", "children": [{"name": null, "role": "AXStaticText", "description": null, "role_description": "text", "value": "CREW", "position": "1291.00;255.50", "size": "414;22", "children": []}]}]}, {"name": null, "role": "AXRow", "description": null, "role_description": "row", "value": null, "position": "1277.00;291.50", "size": "439;28", "children": [{"name": null, "role": "AXStaticText", "description": null, "role_description": "text", "value": "PIC/P1 Crew", "position": "1294.00;298.50", "size": "265;14", "children": []}, {"name": null, "role": "AXTextField", "description": null, "role_description": "text field", "value": "", "position": "1564.00;295.50", "size": "132;19", "children": []}]}, {"name": null, "role": "AXRow", "description": null, "role_description": "row", "value": null, "position": "1277.00;319.50", "size": "439;28", "children": [{"name": null, "role": "AXStaticText", "description": null, "role_description": "text", "value": "Student", "position": "1294.00;326.50", "size": "265;14", "children": []}, {"name": null, "role": "AXTextField", "description": null, "role_description": "text field", "value": "", "position": "1564.00;323.50", "size": "132;19", "children": []}]}, {"name": null, "role": "AXRow", "description": null, "role_description": "row", "value": null, "position": "1277.00;347.50", "size": "439;28", "children": [{"name": null, "role": "AXStaticText", "description": null, "role_description": "text", "value": "Instructor", "position": "1294.00;354.50", "size": "265;14", "children": []}, {"name": null, "role": "AXTextField", "description": null, "role_description": "text field", "value": "", "position": "1564.00;351.50", "size": "132;19", "children": []}]}, {"name": null, "role": "AXRow", "description": null, "role_description": "row", "value": null, "position": "1277.00;375.50", "size": "439;60", "children": [{"name": null, "role": "AXGroup", "description": null, "role_description": "group", "value": null, "position": "1277.00;384.50", "size": "439;42", "children": [{"name": null, "role": "AXStaticText", "description": null, "role_description": "text", "value": "LANDINGS", "position": "1291.00;399.50", "size": "414;22", "children": []}]}]}, {"name": null, "role": "AXRow", "description": null, "role_description": "row", "value": null, "position": "1277.00;435.50", "size": "439;28", "children": [{"name": null, "role": "AXStaticText", "description": null, "role_description": "text", "value": "Day T/O", "position": "1294.00;442.50", "size": "265;14", "children": []}, {"name": null, "role": "AXTextField", "description": null, "role_description": "text field", "value": "", "position": "1564.00;439.50", "size": "132;19", "children": []}]}, {"name": null, "role": "AXRow", "description": null, "role_description": "row", "value": null, "position": "1277.00;463.50", "size": "439;28", "children": [{"name": null, "role": "AXStaticText", "description": null, "role_description": "text", "value": "Day Ldg", "position": "1294.00;470.50", "size": "265;14", "children": []}, {"name": null, "role": "AXTextField", "description": null, "role_description": "text field", "value": "", "position": "1564.00;467.50", "size": "132;19", "children": []}]}, {"name": null, "role": "AXRow", "description": null, "role_description": "row", "value": null, "position": "1277.00;491.50", "size": "439;28", "children": [{"name": null, "role": "AXStaticText", "description": null, "role_description": "text", "value": "Night T/O", "position": "1294.00;498.50", "size": "265;14", "children": []}, {"name": null, "role": "AXTextField", "description": null, "role_description": "text field", "value": "", "position": "1564.00;495.50", "size": "132;19", "children": []}]}, {"name": null, "role": "AXRow", "description": null, "role_description": "row", "value": null, "position": "1277.00;519.50", "size": "439;28", "children": [{"name": null, "role": "AXStaticText", "description": null, "role_description": "text", "value": "Night Ldg", "position": "1294.00;526.50", "size": "265;14", "children": []}, {"name": null, "role": "AXTextField", "description": null, "role_description": "text field", "value": "", "position": "1564.00;523.50", "size": "132;19", "children": []}]}, {"name": null, "role": "AXRow", "description": null, "role_description": "row", "value": null, "position": "1277.00;547.50", "size": "439;60", "children": [{"name": null, "role": "AXGroup", "description": null, "role_description": "group", "value": null, "position": "1277.00;556.50", "size": "439;42", "children": [{"name": null, "role": "AXStaticText", "description": null, "role_description": "text", "value": "OPERATIONS", "position": "1291.00;571.50", "size": "414;22", "children": []}]}]}, {"name": null, "role": "AXRow", "description": null, "role_description": "row", "value": null, "position": "1277.00;607.50", "size": "439;50", "children": [{"name": null, "role": "AXComboBox", "description": null, "role_description": "combo box", "value": "GPS/GNSS", "position": "1565.00;610.50", "size": "109;22", "children": [{"name": "", "role": "AXButton", "description": null, "role_description": "button", "value": null, "position": "1656.00;612.00", "size": "22;19", "children": []}]}, {"name": null, "role": "AXTextField", "description": null, "role_description": "text field", "value": "1", "position": "1679.00;612.50", "size": "17;18", "children": []}, {"name": null, "role": "AXTextField", "description": null, "role_description": "text field", "value": "POKW", "position": "1634.00;635.50", "size": "62;18", "children": []}, {"name": null, "role": "AXTextField", "description": null, "role_description": "text field", "value": "", "position": "1565.00;635.50", "size": "61;18", "children": []}, {"name": null, "role": "AXStaticText", "description": null, "role_description": "text", "value": "Approach 1", "position": "1294.00;614.50", "size": "265;14", "children": []}]}, {"name": null, "role": "AXRow", "description": null, "role_description": "row", "value": null, "position": "1277.00;657.50", "size": "439;50", "children": [{"name": null, "role": "AXComboBox", "description": null, "role_description": "combo box", "value": "GLS", "position": "1565.00;660.50", "size": "109;22", "children": [{"name": "", "role": "AXButton", "description": null, "role_description": "button", "value": null, "position": "1656.00;662.00", "size": "22;19", "children": []}]}, {"name": null, "role": "AXTextField", "description": null, "role_description": "text field", "value": "1", "position": "1679.00;662.50", "size": "17;18", "children": []}, {"name": null, "role": "AXTextField", "description": null, "role_description": "text field", "value": "POKW", "position": "1634.00;685.50", "size": "62;18", "children": []}, {"name": null, "role": "AXTextField", "description": null, "role_description": "text field", "value": "", "position": "1565.00;685.50", "size": "61;18", "children": []}, {"name": null, "role": "AXStaticText", "description": null, "role_description": "text", "value": "Approach 2", "position": "1294.00;664.50", "size": "265;14", "children": []}]}, {"name": null, "role": "AXRow", "description": null, "role_description": "row", "value": null, "position": "1277.00;707.50", "size": "439;28", "children": [{"name": null, "role": "AXStaticText", "description": null, "role_description": "text", "value": "Holds", "position": "1294.00;714.50", "size": "265;14", "children": []}, {"name": null, "role": "AXTextField", "description": null, "role_description": "text field", "value": "", "position": "1564.00;711.50", "size": "132;19", "children": []}]}, {"name": null, "role": "AXRow", "description": null, "role_description": "row", "value": null, "position": "1277.00;735.50", "size": "439;60", "children": [{"name": null, "role": "AXGroup", "description": null, "role_description": "group", "value": null, "position": "1277.00;744.50", "size": "439;42", "children": [{"name": null, "role": "AXStaticText", "description": null, "role_description": "text", "value": "NOTES", "position": "1291.00;759.50", "size": "414;22", "children": []}]}]}, {"name": null, "role": "AXRow", "description": null, "role_description": "row", "value": null, "position": "1277.00;795.50", "size": "439;150", "children": [{"name": null, "role": "AXTextField", "description": null, "role_description": "text field", "value": "", "position": "1297.00;803.50", "size": "399;135", "children": []}]}, {"name": null, "role": "AXRow", "description": null, "role_description": "row", "value": null, "position": "1277.00;945.50", "size": "439;22", "children": [{"name": "Flight_Review", "role": "AXCheckBox", "description": null, "role_description": "checkbox", "value": 0, "position": "1382.00;947.50", "size": "316;18", "children": []}]}]}, {"name": null, "role": "AXGroup", "description": null, "role_description": "group", "value": null, "position": "1277.00;80.00", "size": "452;37", "children": [{"name": "", "role": "AXCheckBox", "description": null, "role_description": "toggle button", "value": 0, "position": "1283.00;88.00", "size": "16;16", "children": []}, {"name": "", "role": "AXCheckBox", "description": "unlocked lock", "role_description": "toggle button", "value": 0, "position": "1304.00;86.00", "size": "12;20", "children": []}, {"name": "", "role": "AXButton", "description": null, "role_description": "button", "value": null, "position": "1301.00;88.00", "size": "18;18", "children": []}]}]}, {"name": null, "role": "AXGroup", "description": null, "role_description": "group", "value": null, "position": "218.00;963.00", "size": "1508;34", "children": [{"name": null, "role": "AXStaticText", "description": null, "role_description": "text", "value": "12:00 hours, 12:00 night, 0:00 day and 0 landings in 1 flights", "position": "266.00;971.00", "size": "1197;14", "children": []}, {"name": null, "role": "AXStaticText", "description": null, "role_description": "text", "value": "", "position": "266.00;971.00", "size": "1197;14", "children": []}, {"name": null, "role": "AXTextField", "description": null, "role_description": "search text field", "value": "", "position": "1489.00;968.00", "size": "219;19", "children": [{"name": "", "role": "AXButton", "description": "search", "role_description": "button", "value": null, "position": "1491.00;968.00", "size": "24;19", "children": []}]}, {"name": "", "role": "AXButton", "description": "add", "role_description": "button", "value": null, "position": "228.00;966.00", "size": "32;25", "children": []}]}]}, {"name": null, "role": "AXToolbar", "description": null, "role_description": "toolbar", "value": null, "position": "0.00;28.00", "size": "1728;52", "children": [{"name": "Logbook", "role": "AXButton", "description": null, "role_description": "button", "value": null, "position": "555.00;28.00", "size": "60;52", "children": []}, {"name": "Trips", "role": "AXButton", "description": null, "role_description": "button", "value": null, "position": "614.50;28.00", "size": "55;52", "children": []}, {"name": "Reports", "role": "AXButton", "description": null, "role_description": "button", "value": null, "position": "669.50;28.00", "size": "55;52", "children": []}, {"name": "Types", "role": "AXButton", "description": null, "role_description": "button", "value": null, "position": "724.50;28.00", "size": "55;52", "children": []}, {"name": "Aircraft", "role": "AXButton", "description": null, "role_description": "button", "value": null, "position": "779.50;28.00", "size": "55;52", "children": []}, {"name": "Places", "role": "AXButton", "description": null, "role_description": "button", "value": null, "position": "834.50;28.00", "size": "55;52", "children": []}, {"name": "People", "role": "AXButton", "description": null, "role_description": "button", "value": null, "position": "889.50;28.00", "size": "55;52", "children": []}, {"name": "Certificates", "role": "AXButton", "description": null, "role_description": "button", "value": null, "position": "944.50;28.00", "size": "75;52", "children": []}, {"name": "Sync", "role": "AXButton", "description": null, "role_description": "button", "value": null, "position": "1572.50;28.00", "size": "40;52", "children": []}, {"name": "Backups", "role": "AXButton", "description": null, "role_description": "button", "value": null, "position": "1612.50;28.00", "size": "59;52", "children": []}, {"name": "Notices", "role": "AXButton", "description": null, "role_description": "button", "value": null, "position": "1671.50;28.00", "size": "54;52", "children": []}]}, {"name": null, "role": "AXButton", "description": null, "role_description": "close button", "value": null, "position": "7.00;6.00", "size": "14;16", "children": []}, {"name": null, "role": "AXButton", "description": null, "role_description": "full screen button", "value": null, "position": "47.00;6.00", "size": "14;16", "children": [{"name": null, "role": "AXGroup", "description": null, "role_description": "group", "value": null, "position": "47.00;6.00", "size": "14;16", "children": [{"name": null, "role": "AXGroup", "description": null, "role_description": "group", "value": null, "position": "47.00;6.00", "size": "14;16", "children": []}]}]}, {"name": null, "role": "AXButton", "description": null, "role_description": "minimize button", "value": null, "position": "27.00;6.00", "size": "14;16", "children": []}, {"name": null, "role": "AXStaticText", "description": null, "role_description": "text", "value": "LogTen", "position": "838.00;5.00", "size": "51;16", "children": []}]}